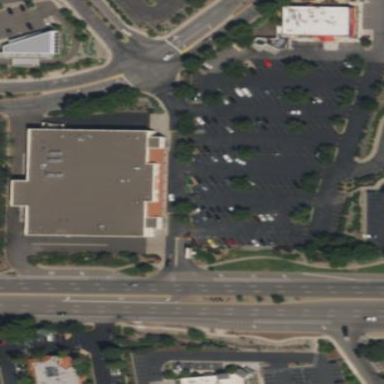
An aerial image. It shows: Supermarket building.